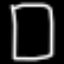
Label: square